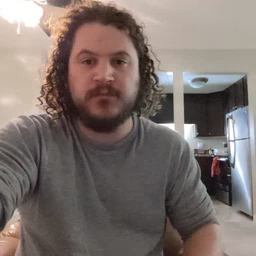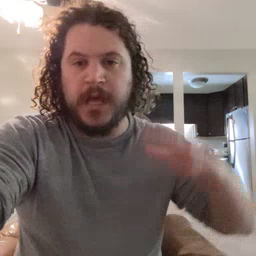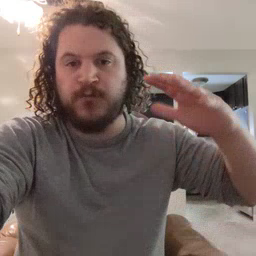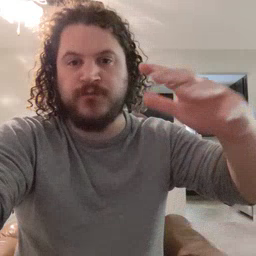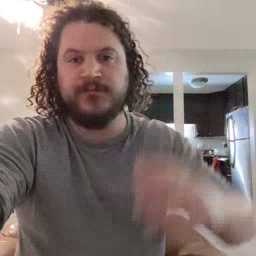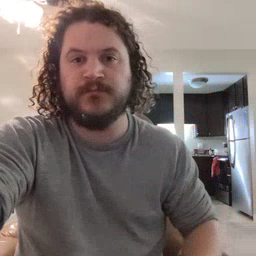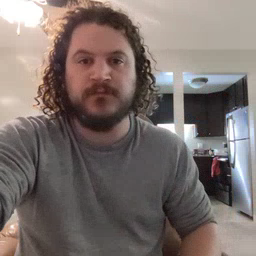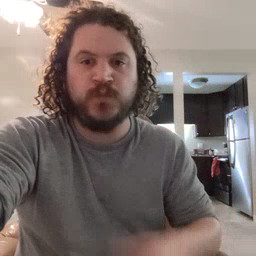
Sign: helicopter